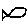
Label: fish